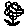
Label: flower